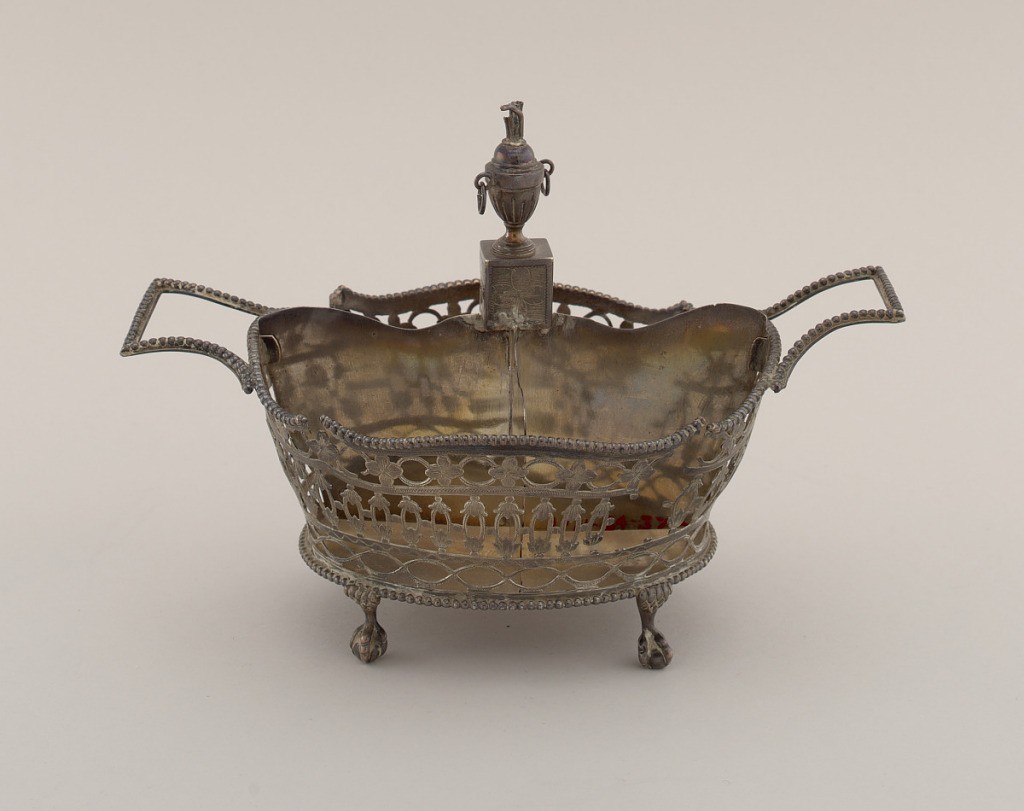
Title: Sweetmeat Basket with Divider
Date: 1809–1819
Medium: silver
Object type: basket
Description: Oval basket (a) with openwork sides and beading on upper and lower rim.  Four claw-and-ball feet; angular handles.
Divider (b): two plates of silver.